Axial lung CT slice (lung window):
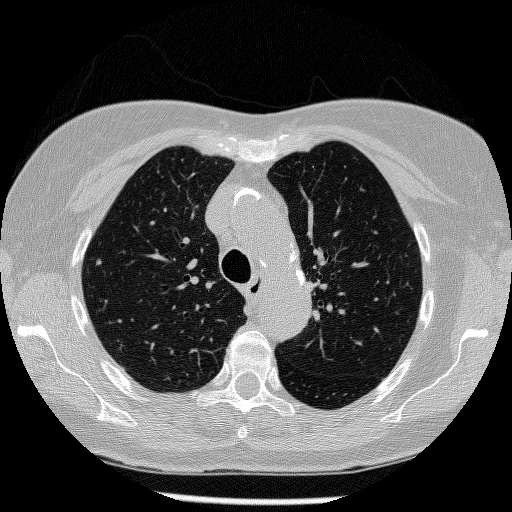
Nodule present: yes
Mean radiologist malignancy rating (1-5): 3